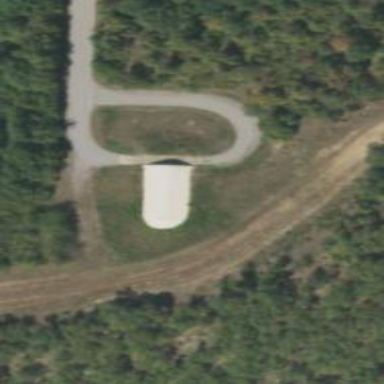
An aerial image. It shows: Military bunker for protection and defense.